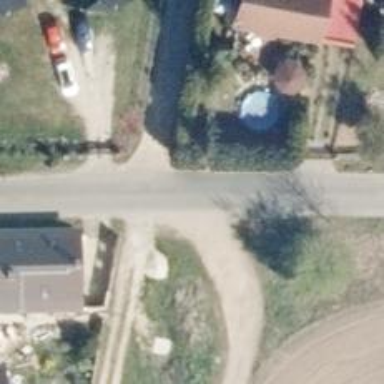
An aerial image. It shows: Residential road with asphalt surface and sidewalk on the left.